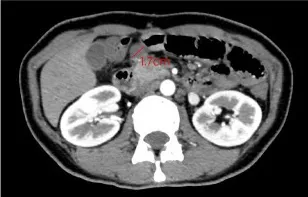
Timeline of treatment and diagnostic assessment about the patient who received a pembrolizumab injection of 100 mg, intravenous drip regularly. Magnetic resonance imaging (MRI) and enhanced computed tomography (CT) showed the lesion shrinking gradually (A-D).
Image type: radiology (ct)